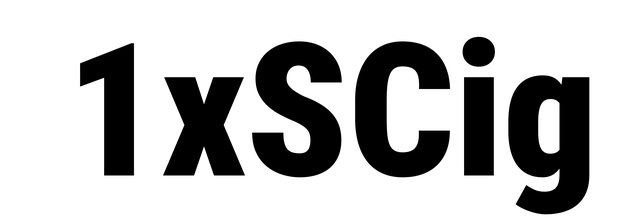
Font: Roboto_Condensed_Black